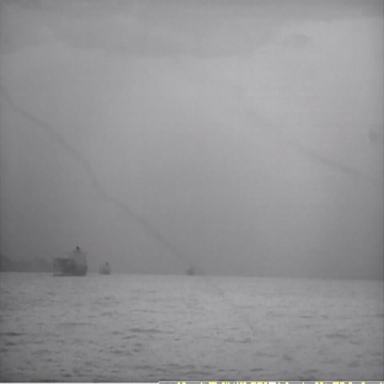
There are two liners in the infrared image.